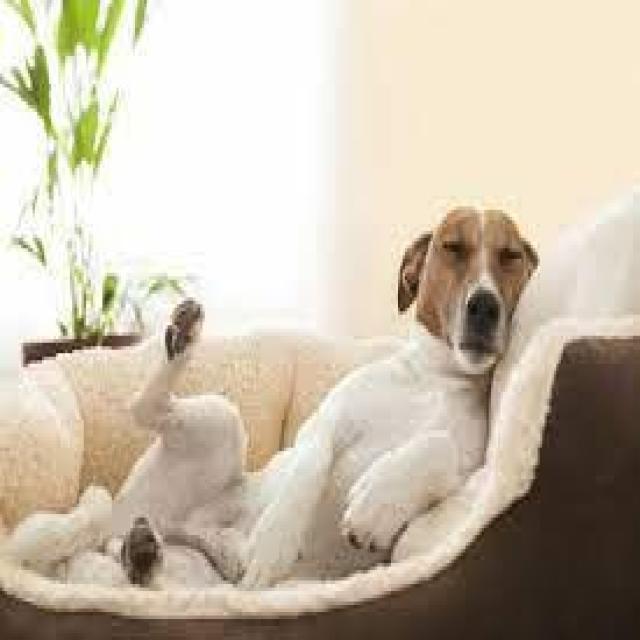
Healthy canine skin — no visible lesions, inflammation, or abnormalities. The skin and coat appear normal.